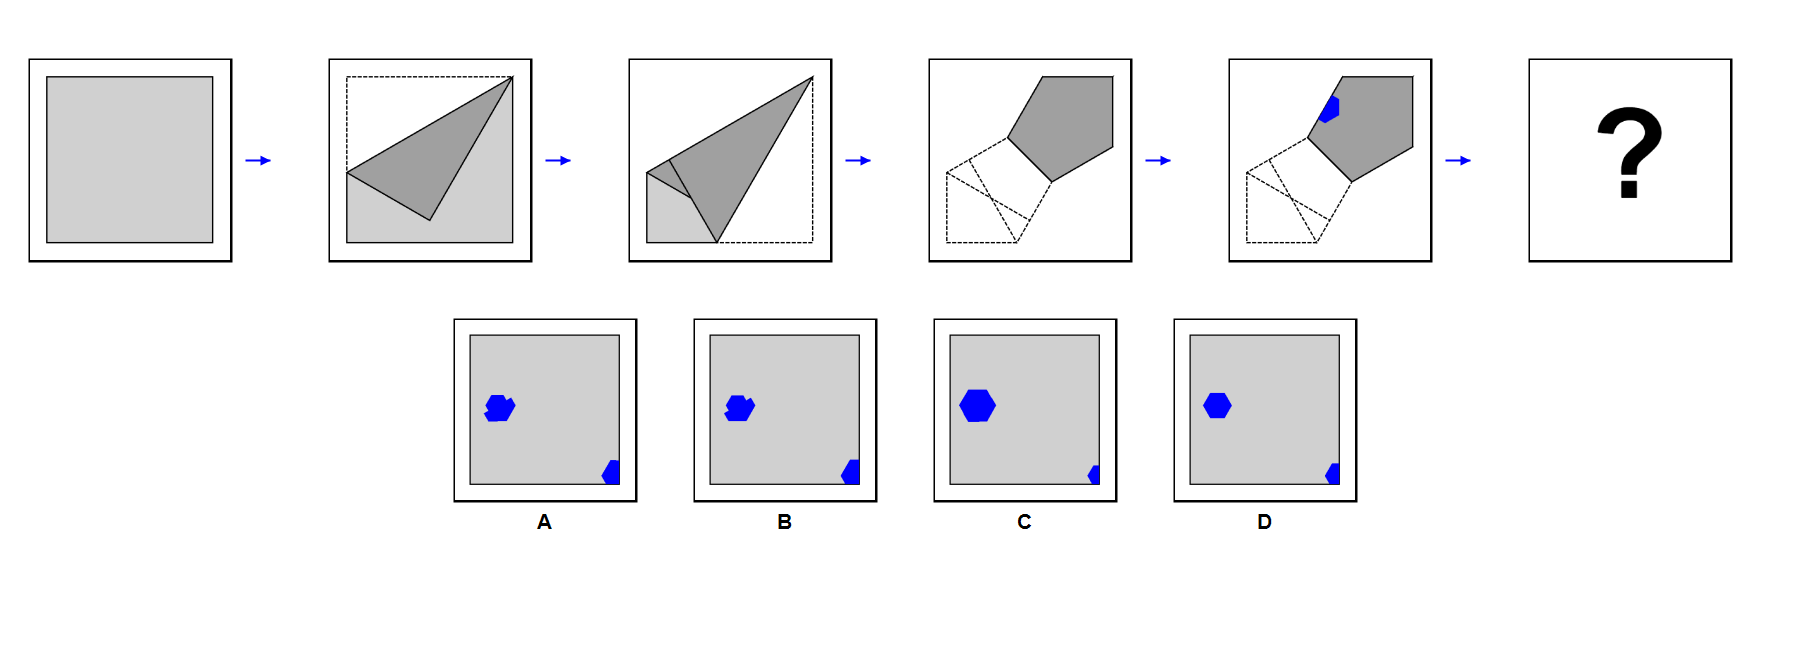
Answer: D